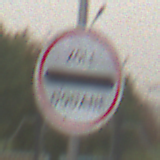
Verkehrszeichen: Zollstelle
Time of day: MorningAfternoon
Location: Outdoor (Suburban)
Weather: Overcast
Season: NotSpecified
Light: Natural